This grayscale texture is a bearing vibration snapshot reshaped row-by-row into a square image. Determine the bearing's health state. Answer with exactly one of: normal, inner_race, outer_race, ball.
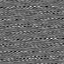
Answer: outer_race